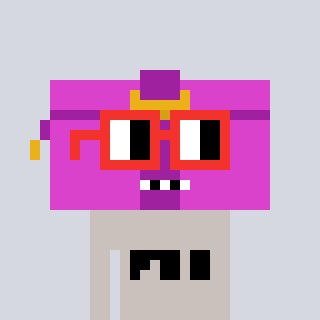
a pixel art character with square red glasses, a clutch-shaped head and a foggrey-colored body on a cool background